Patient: sex M, age 60
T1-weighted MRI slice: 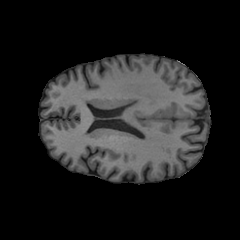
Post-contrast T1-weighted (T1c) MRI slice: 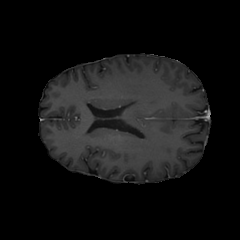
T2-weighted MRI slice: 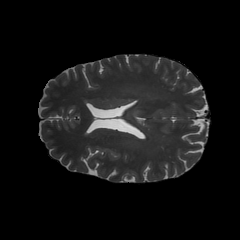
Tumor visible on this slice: no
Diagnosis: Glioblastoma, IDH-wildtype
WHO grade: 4